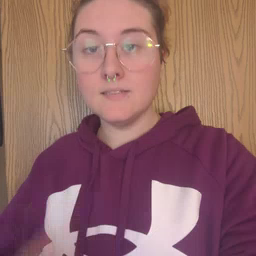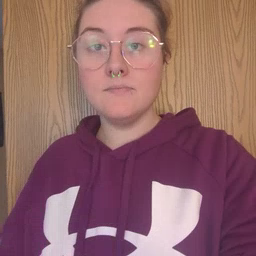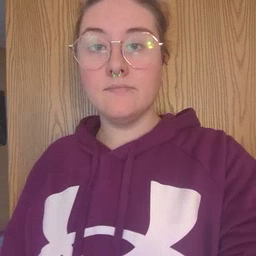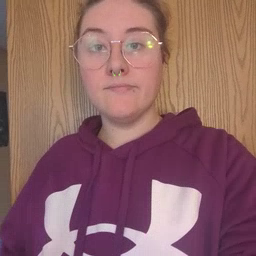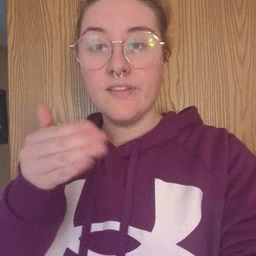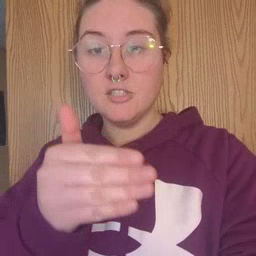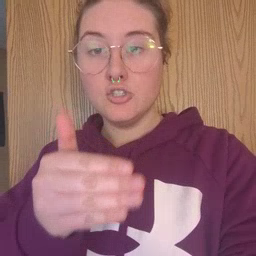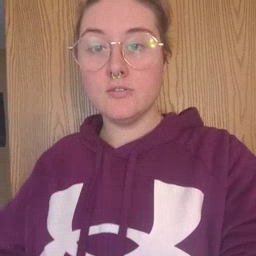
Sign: fish